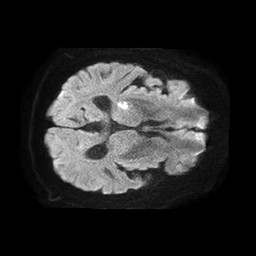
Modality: TRACE
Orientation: axial
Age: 69
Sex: male
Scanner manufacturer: philips
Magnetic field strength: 1.5 T
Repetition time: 4.6 s
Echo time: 0.08631 s